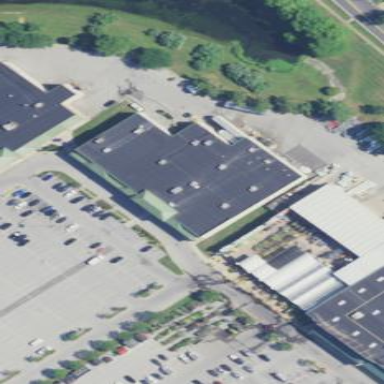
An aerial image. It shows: Retail building.